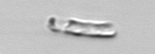
Label: Guinardia_striata